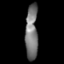
Tissue: prostate
Cell type: T cells
Senescence score: 0.6898
Nuclear area (px): 679
Mean DAPI intensity: 118.781